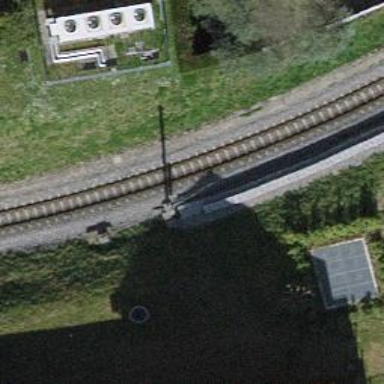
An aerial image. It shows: Narrow-gauge railway with single track. The railway is electrified with contact line.